Question: I am adding to my jqgrid with below code all except 'cfgname' and 'updateDate' gets displayed into my grid, what is the problem here?
'''
function addRow(cfgid,cfgname,hostname,cfgDesc,productId,cfgType,updateDate,emailAddress,absolutePath)
{
console.info(cfgid+", "+cfgname+", "+hostname+", "+cfgDesc+", "+productId+", "+cfgType+", "+updateDate+", "+emailAddress+", "+absolutePath);
var myrow = {cfgid:cfgid, '':'', cfgname:cfgname, hostname:hostname, cfgDesc:cfgDesc, productId:productId,hostname:hostname,cfgType:cfgType,emailAddress:emailAddress,absolutePath:absolutePath};
$("#list1").addRowData("1", myrow);
$("#list1").trigger("reloadGrid");
}
var grid = jQuery("#list1");
grid.jqGrid({
datastr : xml,
datatype: 'xmlstring',
colNames:['cfgId','','Name', 'Host', 'Description','Product', 'Type', 'Last Updated Time','Last Updated By',''],
colModel:[
{name:'cfgId',index:'cfgId', width:90, align:"right", hidden:true},
{name:'',index:'', width:15, align:"right",edittype:'checkbox',formatter: "checkbox",editoptions: { value:"True:False"},editable:true,formatoptions: {disabled : false}},
{name:'cfgName',index:'cfgName', width:90, align:"right"},
{name:'hostname',index:'hostname', width:90, align:"right"},
{name:'cfgDesc',index:'cfgDesc', width:90, align:"right"},
{name:'productId',index:'productId', width:60, align:"right"},
{name:'cfgType',index:'cfgType', width:60, align:"right"},
{name:'updateDate',index:'updateDate', width:120, align:"right"},
{name:'emailAddress',index:'emailAddress', width:120, align:"right"},
{name:'absolutePath',index:'absolutePath', width:90, align:"right", hidden:true},
],
pager : '#gridpager',
rowNum:10,
scrollOffset:0,
height: 'auto',
autowidth:true,
viewrecords: true,
gridview: true,
xmlReader: {
root : "list",
row: "com\.abc\.db\.ConfigInfo",
userdata: "userdata",
repeatitems: false
},
onSelectRow: function(id,status){
var rowData = jQuery(this).getRowData(id);
configid = rowData['cfgId'];
/*configname=rowData['cfgName'];
configdesc=rowData['cfgDesc'];
configenv=rowData['cfgType'];
filename=rowData['fileName'];
updatedate=rowData['updateDate'];
absolutepath=rowData['absolutePath'];*/
if(status==true)
{
}
rowChecked=1;
currentrow=id;
}
}
}
});
grid.jqGrid('navGrid','#gridpager',{edit:false,add:false,del:false});
'''
Here is a snapshot

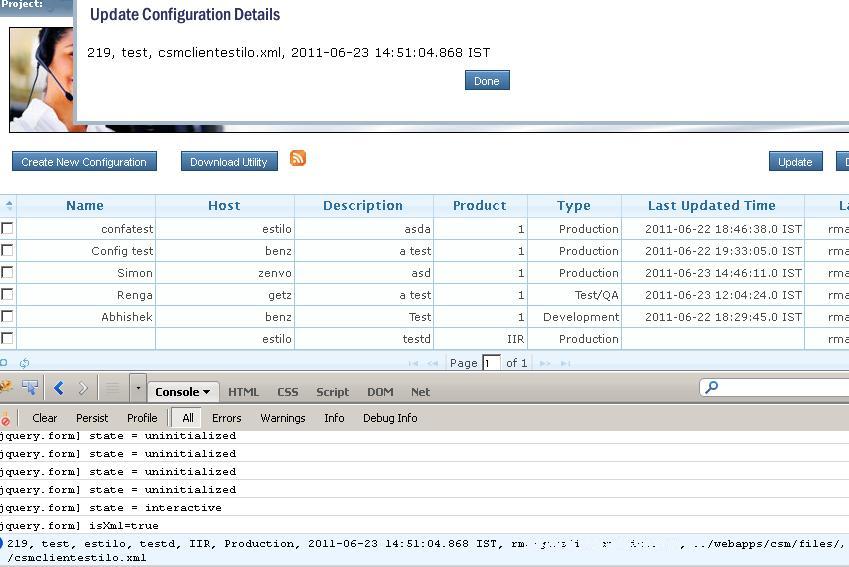
Answer: There are some errors in your code.
The first error: as you fill 'myrow = {...}' you set 'cfgname:cfgname' instead of 'cfgName:cfgname' (your column in the grid has 'name:'cfgName'' property and not 'name:'cfgname'')
The second error: you display only the 'updateDate' with respect of 'console.info', but don't set the property 'updateDate:updateDate' of the 'myrow'.